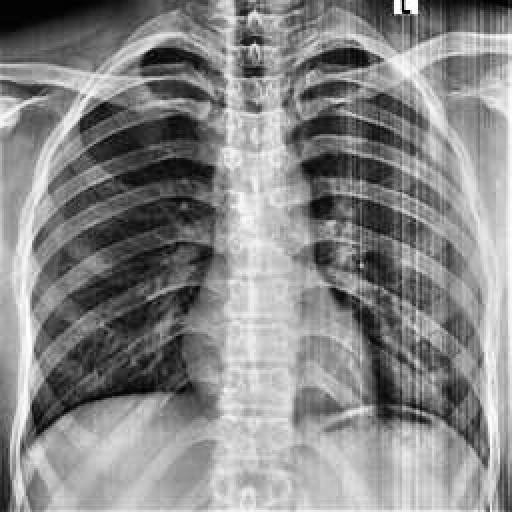
Finding: NORMAL